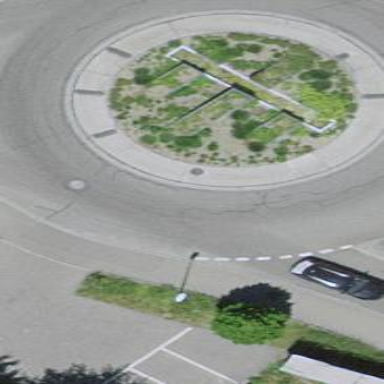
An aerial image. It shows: Roundabout at primary highway.